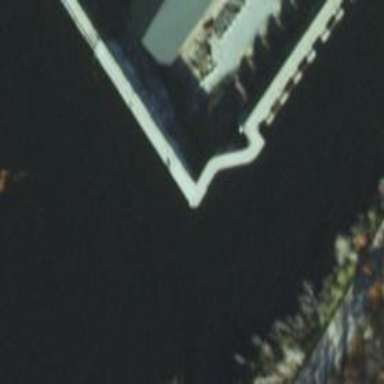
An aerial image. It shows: Dam along waterway.